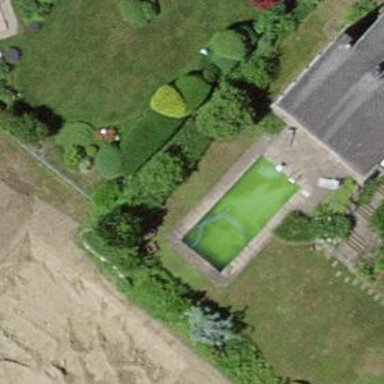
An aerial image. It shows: Swimming pool located in leisure land.